Question: I want to get idexes of elemenent into 2d array by square shape

Some more info:
Let's pretend that i need get indexes of one element of 2d array
22 33 15
65 32 16
84 26 12
Index of '33' is 01
I want get all nearest elements of it, its: 22, 65, 32, 16, 15 and indexes is: 00, 10, 11, 12, 02
So, i want get indexes like that of any element of array
So x2, for 00 elemnts its 3 neighbor, for 01 its 5 and for 11 its 8 neighbors
And some more:
How can i handle out of index value?
Sorry for my bad english
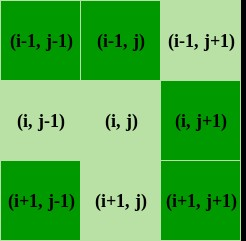
Answer: Try this:
'''
# example 2d arr
arr = [[22, 33, 15], [65, 32, 16], [84, 26, 12]]
# print
for row in arr:
for col in row:
print(col, end = " ")
print()
def getNeighbours(x, y, arr):
string = f'({x}, {y}): {arr[y][x]}'
neighbours = []
# get lengths for if check
col_length = len(arr)
row_length = len(arr[0])
# distance options for x, y; loop
for x_distance in [-1, 0, 1]:
for y_distance in [-1, 0, 1]:
# +0 and +0 == cur_position, so exclude
# new x/y < 0 would be out of bounds, so exclude
# new x/y == respective length would be out of bounds, so exclude
# all else ok, hence: 'if not'
if not ((x_distance == 0 and y_distance == 0) or (y+y_distance < 0 or y+y_distance == col_length) or (x+x_distance < 0 or x+x_distance == row_length)):
neighbours.append(arr[y+y_distance][x+x_distance])
return string, neighbours
# tests
result = getNeighbours(1, 0, arr)
print(result)
result = getNeighbours(1, 1, arr)
print(result)
result = getNeighbours(2, 1, arr)
print(result)
'''
Output:
'''
22 33 15
65 32 16
84 26 12
('(1, 0): 33', [22, 65, 32, 15, 16])
('(1, 1): 32', [22, 65, 84, 33, 26, 15, 16, 12])
('(2, 1): 16', [33, 32, 26, 15, 12])
'''
---
Update: if speed is a concern, go with the numpy solution offered by Mechanic Pig.
To clarify the 'if' logic a little bit, we could also have written something like this:
'''
# distance options for x, y; loop
for x_distance in [-1, 0, 1]:
for y_distance in [-1, 0, 1]:
# x, y coordinates for a potential neighbour
new_x = x + x_distance
new_y = y + y_distance
if (x_distance == 0 and y_distance == 0):
# this will lead to the element itself, so ignore
continue
elif new_x < 0 or new_x == row_length:
# new_x should fall in range(row_length), so ignore
continue
elif new_y < 0 or new_y == col_length:
# same for y: new_y should fall in range(col_length), so ignore
continue
else:
# any other combination of ( new_x, new_y ) is OK; append element
neighbours.append(arr[new_y][new_x])
'''
Since we simply want to 'continue' after 'if' and 2x 'elif', we could refactor this and say: 'if not (cond1 or cond2 or cond3): neighbours.append()', as above.